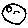
Label: moon